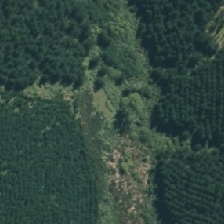
Land cover: broadleaved_indigenous_hardwood